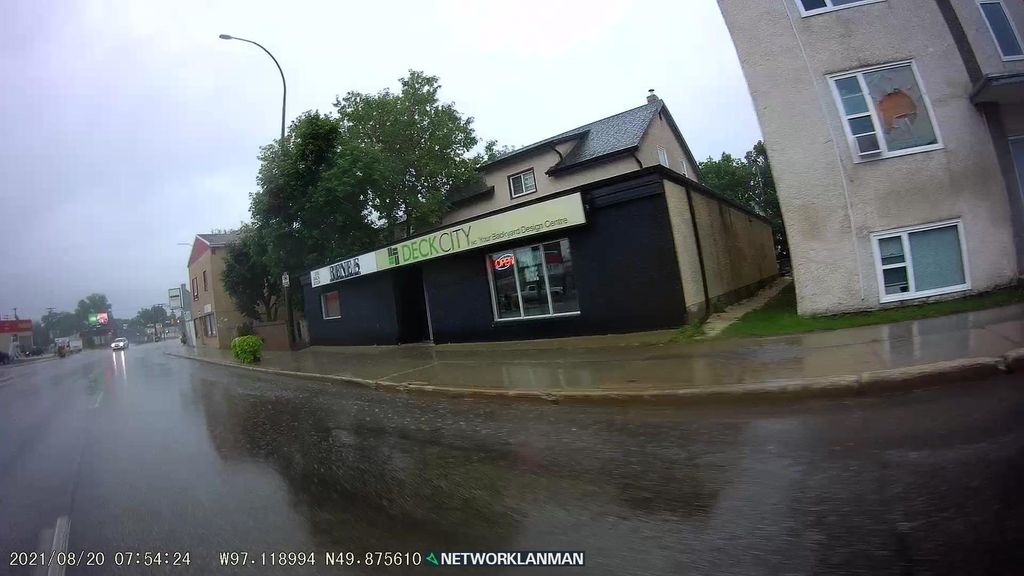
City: winnipeg